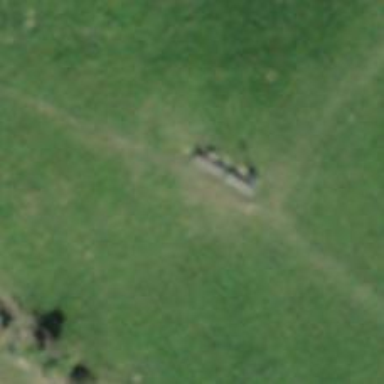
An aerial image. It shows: Maroon bench.